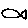
Label: fish